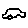
Label: car